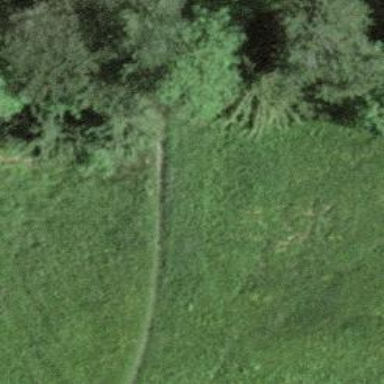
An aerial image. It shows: Unpaved path.